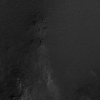
Atmospheric dust classification: not_dusty